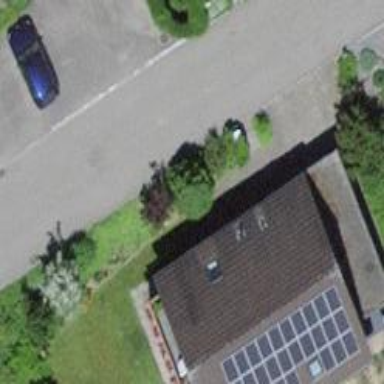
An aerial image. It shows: Detached building with gabled roof.